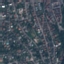
Land use / land cover: Residential